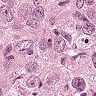
Metastatic tissue present: yes